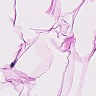
Metastatic tissue present: no